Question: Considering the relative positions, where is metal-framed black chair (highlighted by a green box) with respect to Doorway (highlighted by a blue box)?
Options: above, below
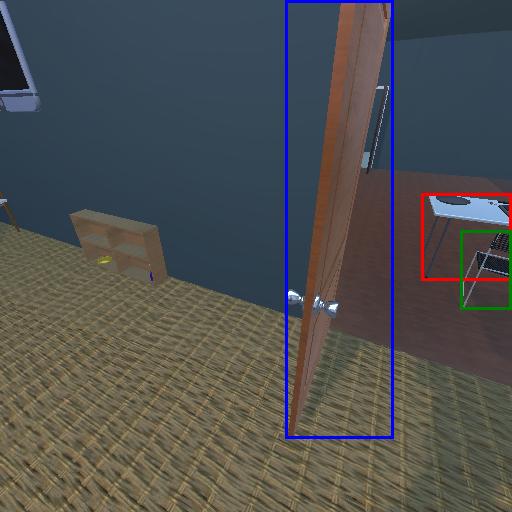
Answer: above